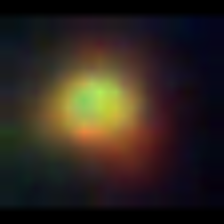
Taxon: NanoPlankton
Group: Other